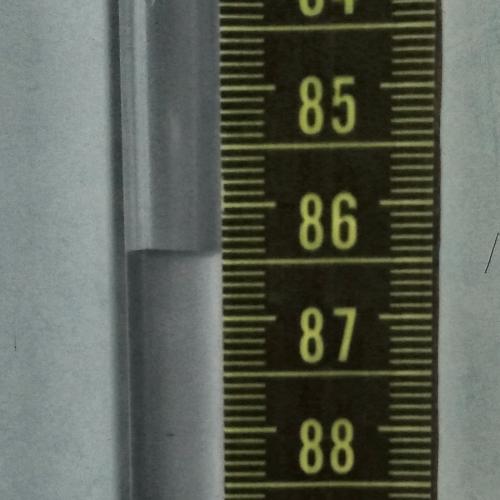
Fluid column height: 86.4 cm